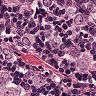
Metastatic tissue present: yes